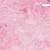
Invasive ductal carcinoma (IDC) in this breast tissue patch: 0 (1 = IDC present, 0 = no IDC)